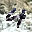
Label: 4